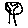
Label: tree